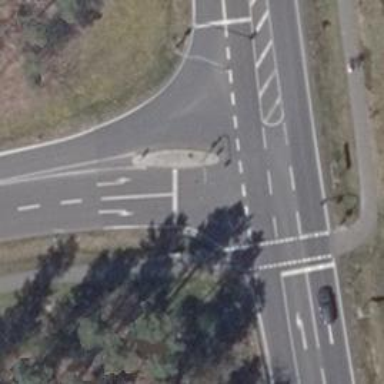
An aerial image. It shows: Island traffic calming feature with traffic signals.